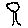
Label: tree